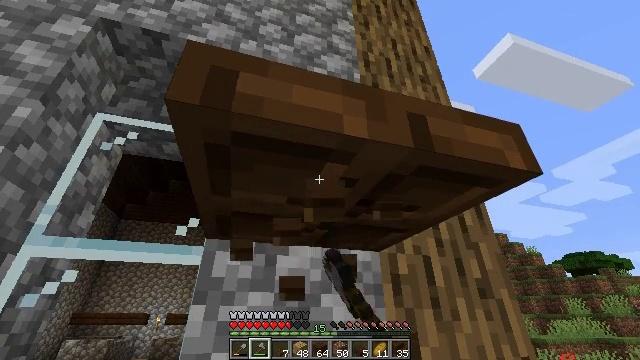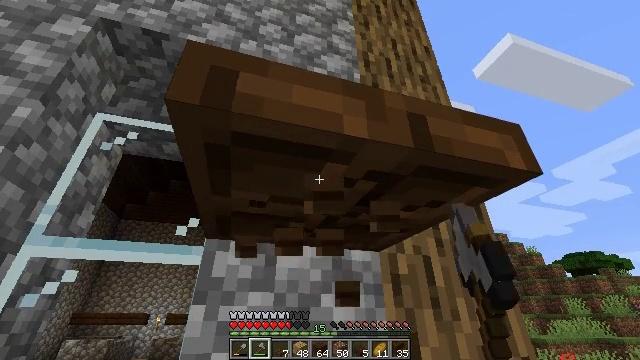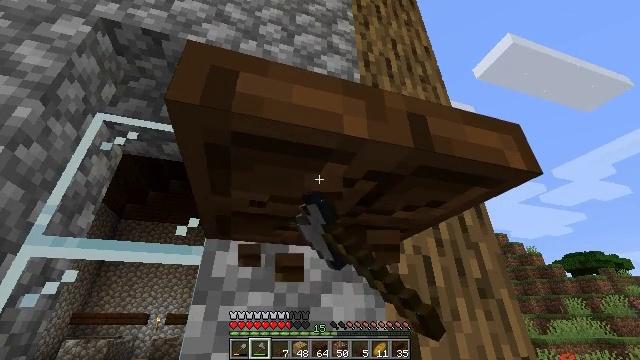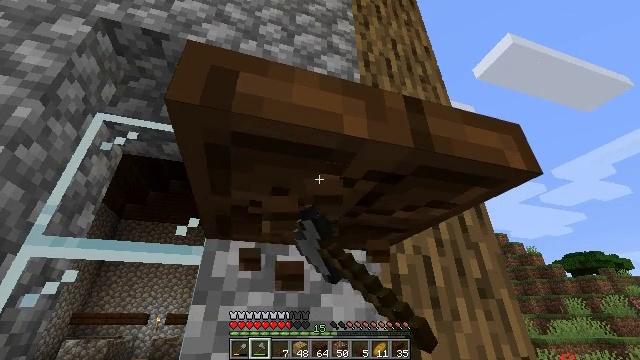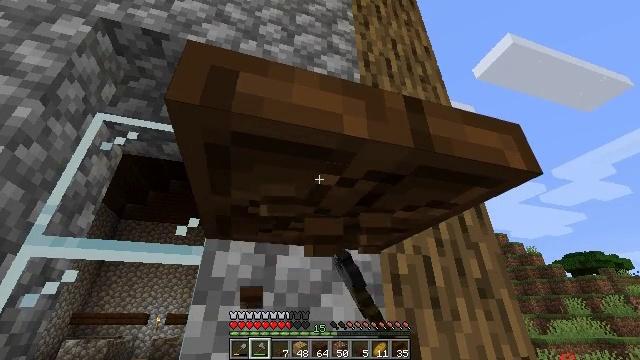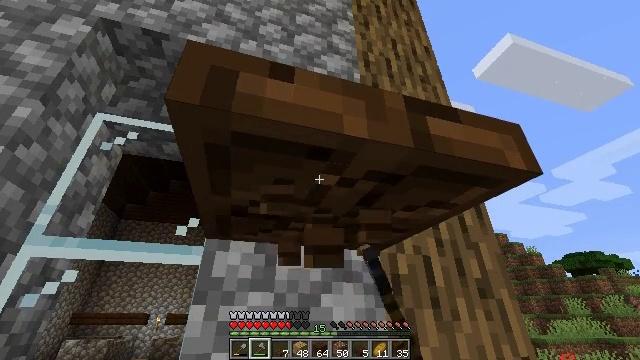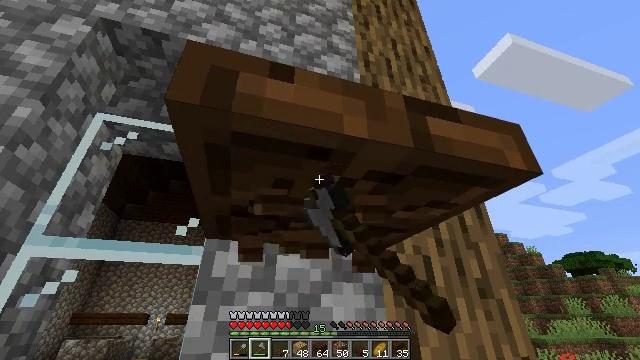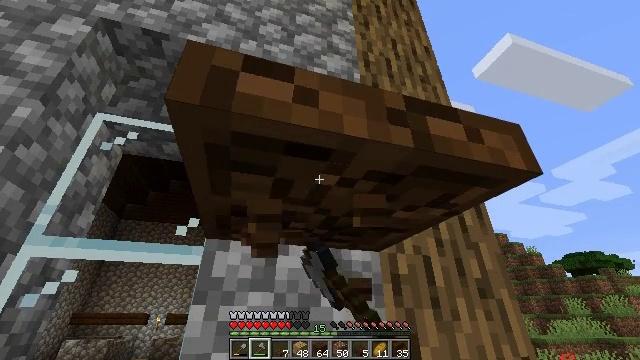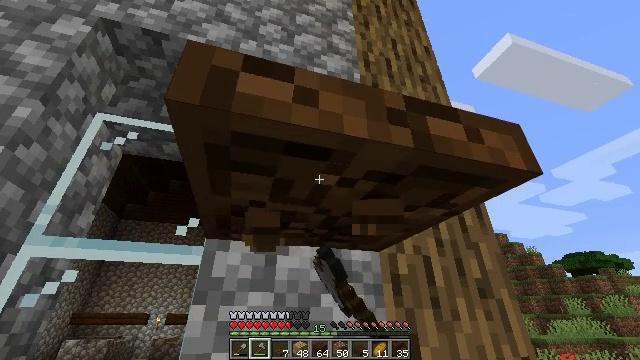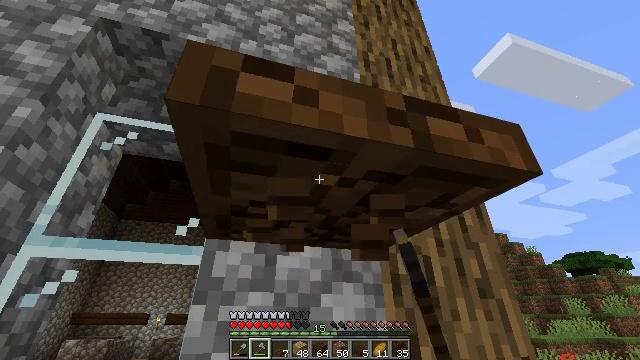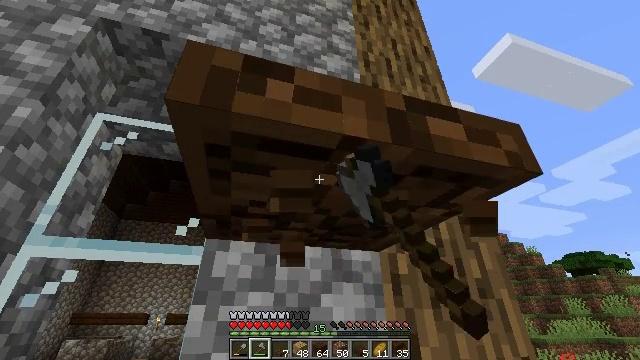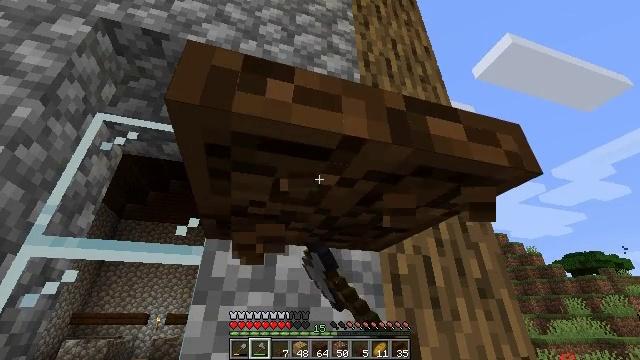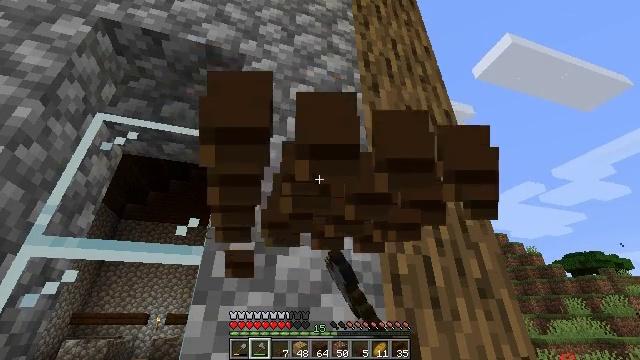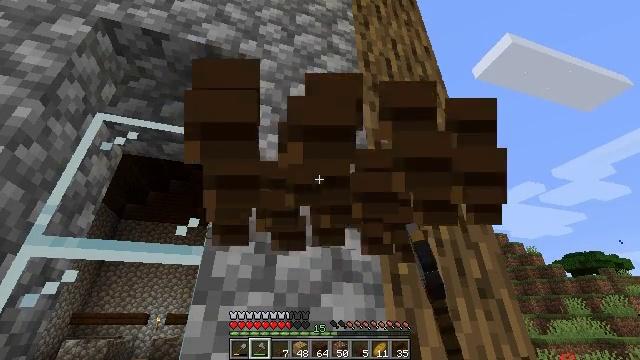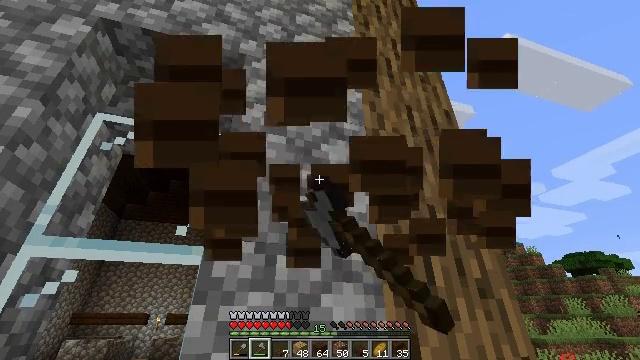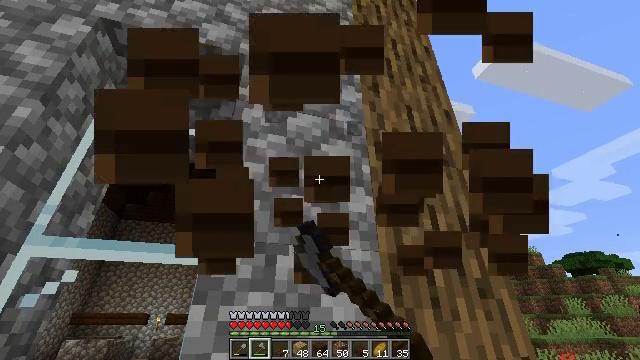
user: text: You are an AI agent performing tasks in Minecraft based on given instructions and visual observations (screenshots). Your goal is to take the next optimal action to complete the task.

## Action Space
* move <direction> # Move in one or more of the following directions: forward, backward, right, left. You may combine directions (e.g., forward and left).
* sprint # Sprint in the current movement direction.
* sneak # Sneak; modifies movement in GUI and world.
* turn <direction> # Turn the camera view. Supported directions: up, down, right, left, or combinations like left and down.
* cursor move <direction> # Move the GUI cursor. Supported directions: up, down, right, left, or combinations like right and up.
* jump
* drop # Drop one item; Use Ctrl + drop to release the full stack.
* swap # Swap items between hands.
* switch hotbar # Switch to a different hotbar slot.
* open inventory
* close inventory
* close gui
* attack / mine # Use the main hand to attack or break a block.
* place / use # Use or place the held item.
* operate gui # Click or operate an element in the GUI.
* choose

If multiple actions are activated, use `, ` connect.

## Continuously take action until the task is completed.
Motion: motion action
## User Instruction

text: Retrieve the dark oak trapdoor into your inventory.
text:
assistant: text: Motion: attack / mine
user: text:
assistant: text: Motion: attack / mine
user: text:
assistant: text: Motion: attack / mine
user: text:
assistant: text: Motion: attack / mine
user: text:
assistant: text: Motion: attack / mine
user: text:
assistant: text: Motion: attack / mine
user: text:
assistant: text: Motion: attack / mine
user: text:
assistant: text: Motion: attack / mine
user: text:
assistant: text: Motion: attack / mine
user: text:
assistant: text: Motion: attack / mine
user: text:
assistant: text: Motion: attack / mine
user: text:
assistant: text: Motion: attack / mine
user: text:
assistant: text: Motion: attack / mine
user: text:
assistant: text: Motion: attack / mine
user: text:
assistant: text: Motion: attack / mine
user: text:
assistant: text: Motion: attack / mine
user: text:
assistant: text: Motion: attack / mine